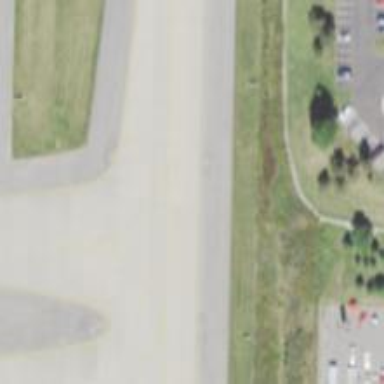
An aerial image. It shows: View of taxiway at the airport.